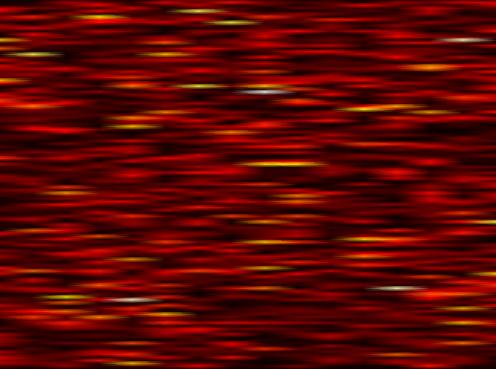
Label: OFDM